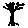
Label: tree